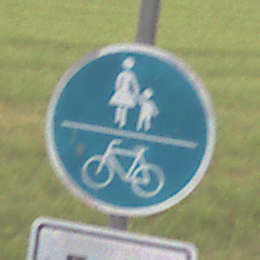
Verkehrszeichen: GemeinsamerGehUndRadweg
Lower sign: HinweisDurchVerbaleAngabe2
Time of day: SunriseSunset
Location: Outdoor (Nature)
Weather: Clear
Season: NotSpecified
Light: Natural